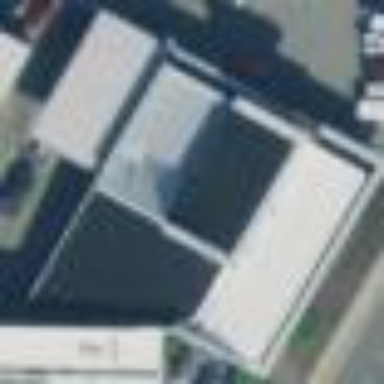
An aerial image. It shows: Retail building.